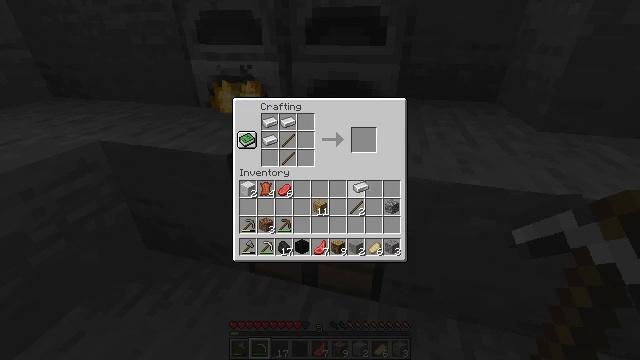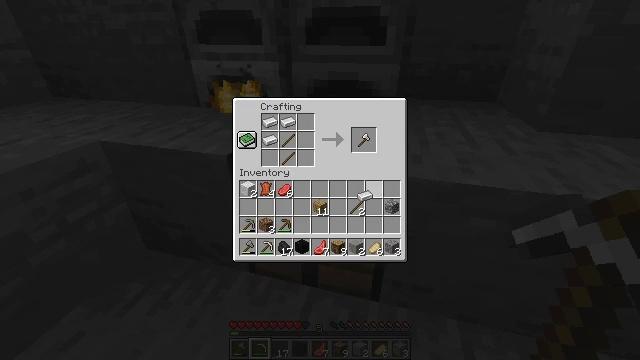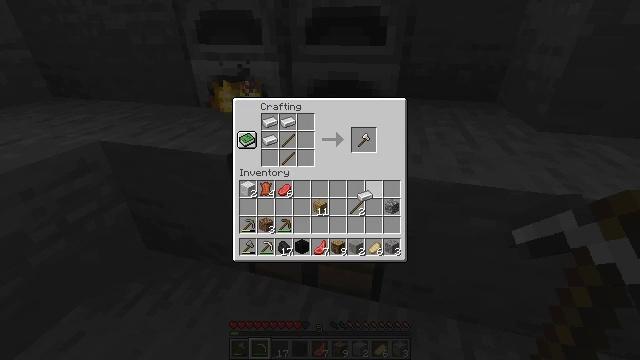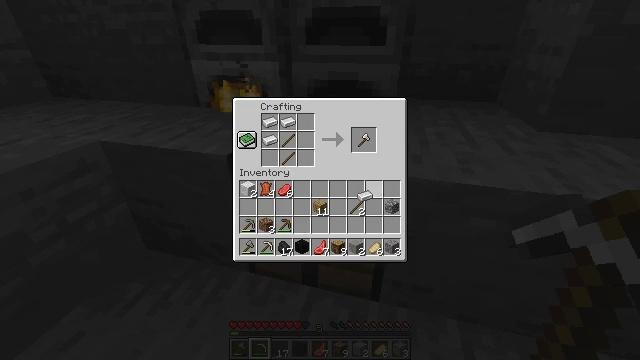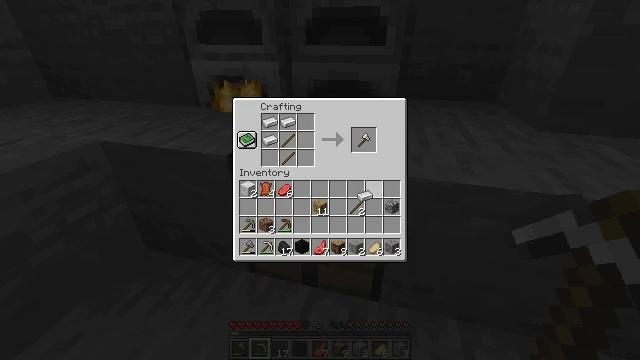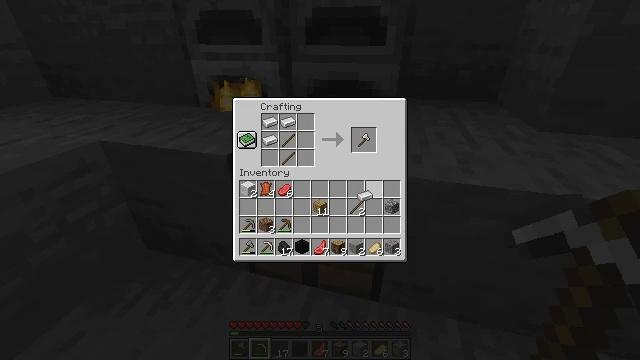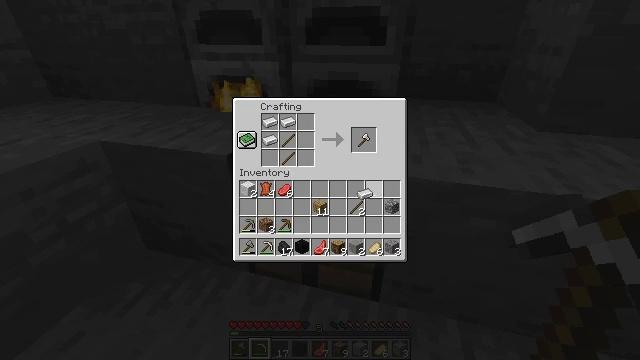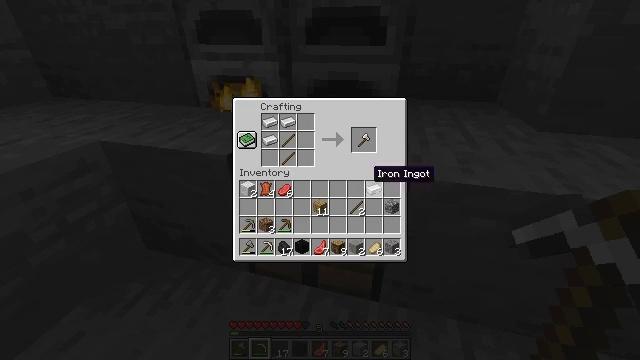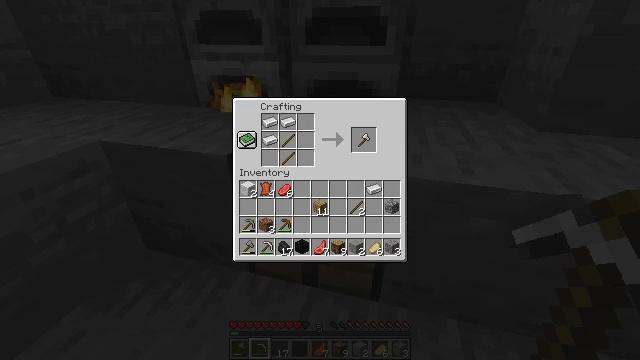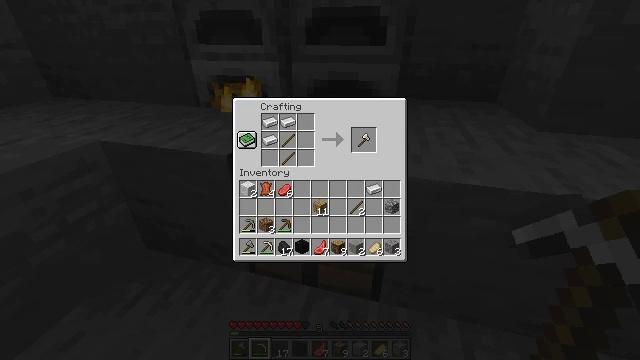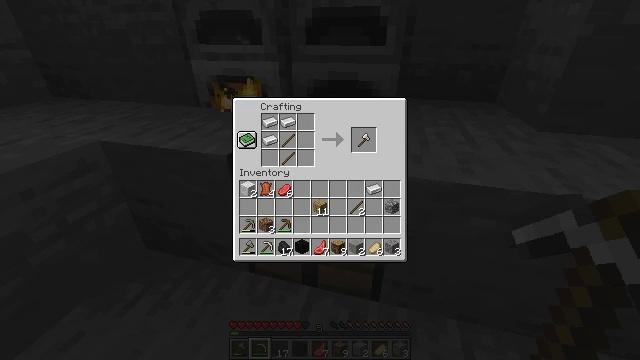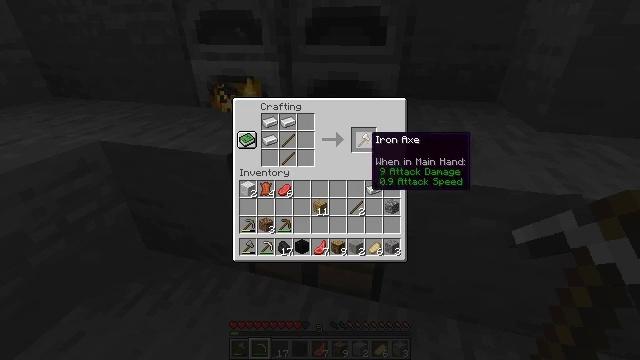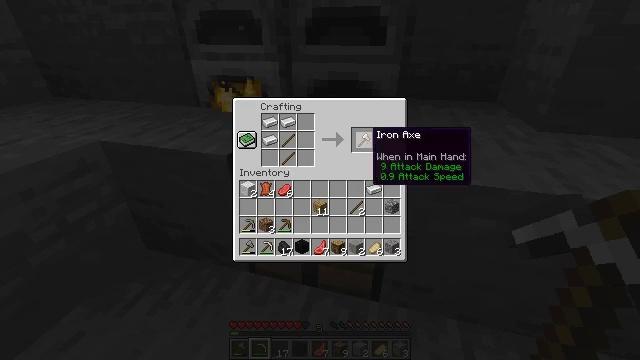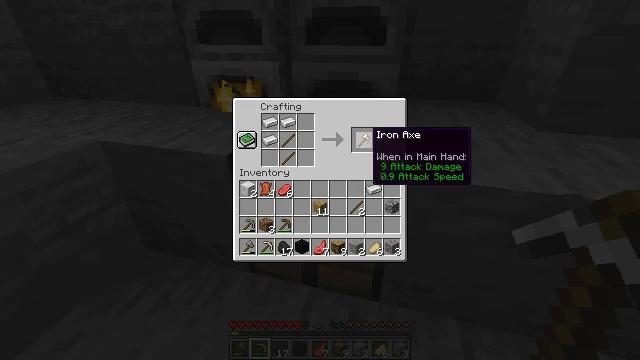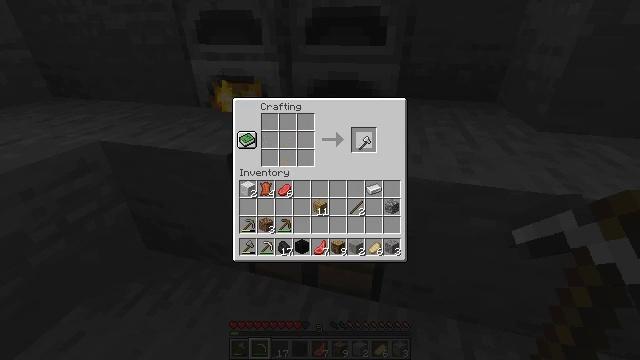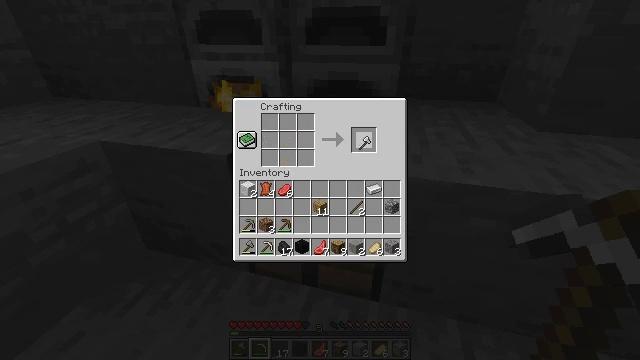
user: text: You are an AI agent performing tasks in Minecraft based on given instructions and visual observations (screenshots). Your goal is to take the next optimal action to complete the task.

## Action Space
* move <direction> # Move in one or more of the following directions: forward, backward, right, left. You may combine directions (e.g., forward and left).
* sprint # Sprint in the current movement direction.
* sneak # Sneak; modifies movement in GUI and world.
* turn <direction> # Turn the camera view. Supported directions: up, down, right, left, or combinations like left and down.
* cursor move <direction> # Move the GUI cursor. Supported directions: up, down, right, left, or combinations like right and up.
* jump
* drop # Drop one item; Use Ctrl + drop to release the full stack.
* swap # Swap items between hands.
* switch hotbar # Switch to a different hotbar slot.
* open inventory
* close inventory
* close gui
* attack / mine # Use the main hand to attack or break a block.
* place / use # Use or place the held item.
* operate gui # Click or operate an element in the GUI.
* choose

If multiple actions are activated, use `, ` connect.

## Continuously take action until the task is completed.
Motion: motion action
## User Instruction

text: Craft the iron axe.
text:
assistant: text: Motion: cursor move down
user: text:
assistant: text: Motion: no_op
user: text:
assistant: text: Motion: operate gui
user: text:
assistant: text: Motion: operate gui
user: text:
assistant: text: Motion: operate gui
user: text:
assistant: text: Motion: operate gui
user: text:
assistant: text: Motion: cursor move up
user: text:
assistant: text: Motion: cursor move up
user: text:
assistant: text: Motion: cursor move up
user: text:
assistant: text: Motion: no_op
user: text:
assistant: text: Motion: no_op
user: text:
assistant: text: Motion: no_op
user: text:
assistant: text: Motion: no_op
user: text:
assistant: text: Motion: operate gui
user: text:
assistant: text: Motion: operate gui
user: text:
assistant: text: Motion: cursor move left and down, operate gui
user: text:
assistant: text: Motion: cursor move left and down
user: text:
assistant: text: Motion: cursor move left and down
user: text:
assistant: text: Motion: cursor move left and down
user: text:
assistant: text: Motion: no_op